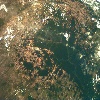
Label: land